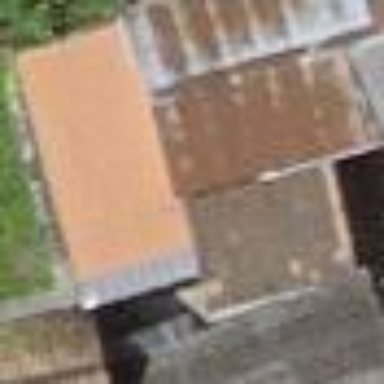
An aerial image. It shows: Garage.